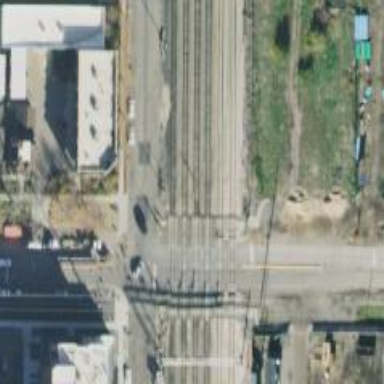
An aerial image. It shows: Railway crossing.